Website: lowes
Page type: account-selection
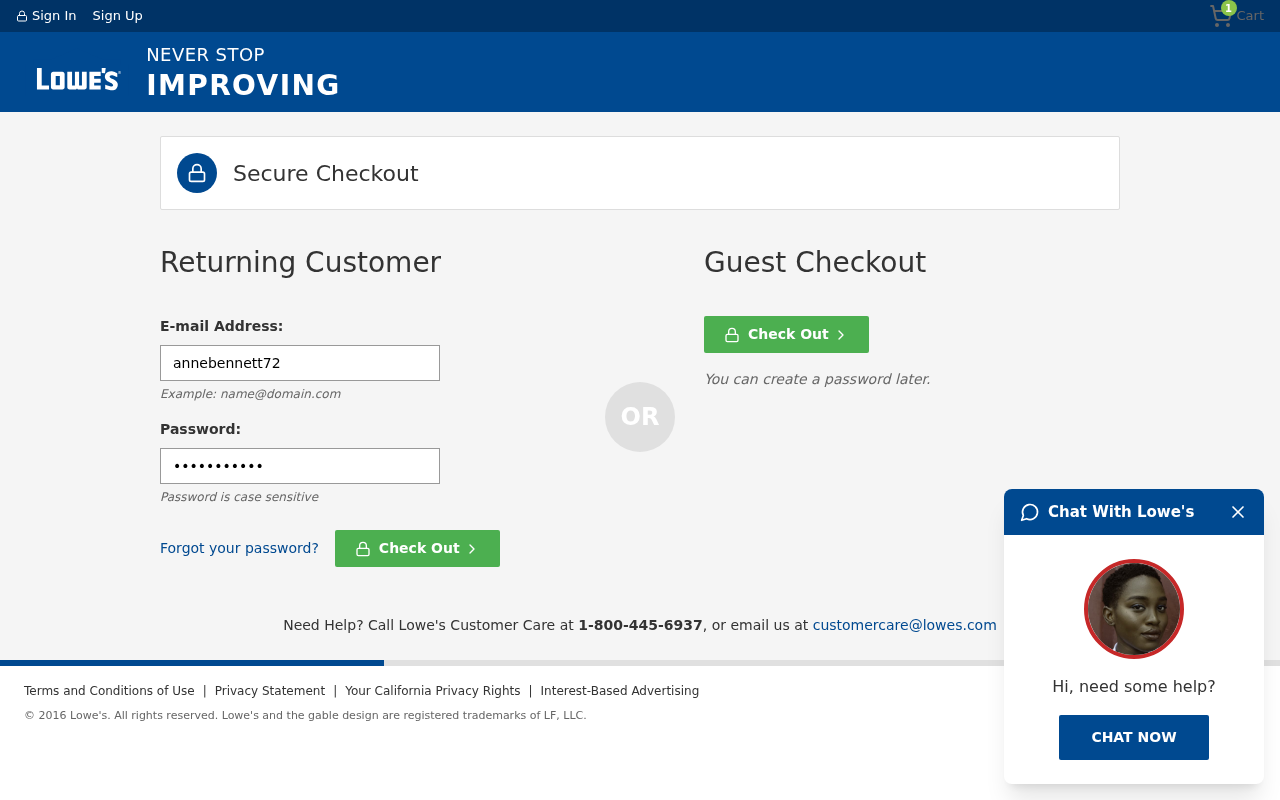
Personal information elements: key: PII_LOGIN_USERNAME
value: annebennett72
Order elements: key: ORDER_NUM_ITEMS
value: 1